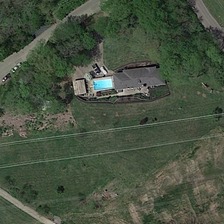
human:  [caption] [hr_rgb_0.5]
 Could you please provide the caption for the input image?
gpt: a building with a swimming pool and a car is surrounded by green trees and meadows .

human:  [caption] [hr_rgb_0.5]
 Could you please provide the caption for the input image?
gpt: a building with a swimming pool and a car is surrounded by green trees and meadows .

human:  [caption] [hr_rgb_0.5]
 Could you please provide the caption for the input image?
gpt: a building with a swimming pool and a car is surrounded by green trees and meadows .

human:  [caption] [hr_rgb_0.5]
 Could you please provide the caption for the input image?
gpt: a building with a swimming pool and a car is surrounded by green trees and meadows .

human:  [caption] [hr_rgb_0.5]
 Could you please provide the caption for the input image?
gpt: a building with a swimming pool and a car is surrounded by green trees and meadows .